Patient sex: F
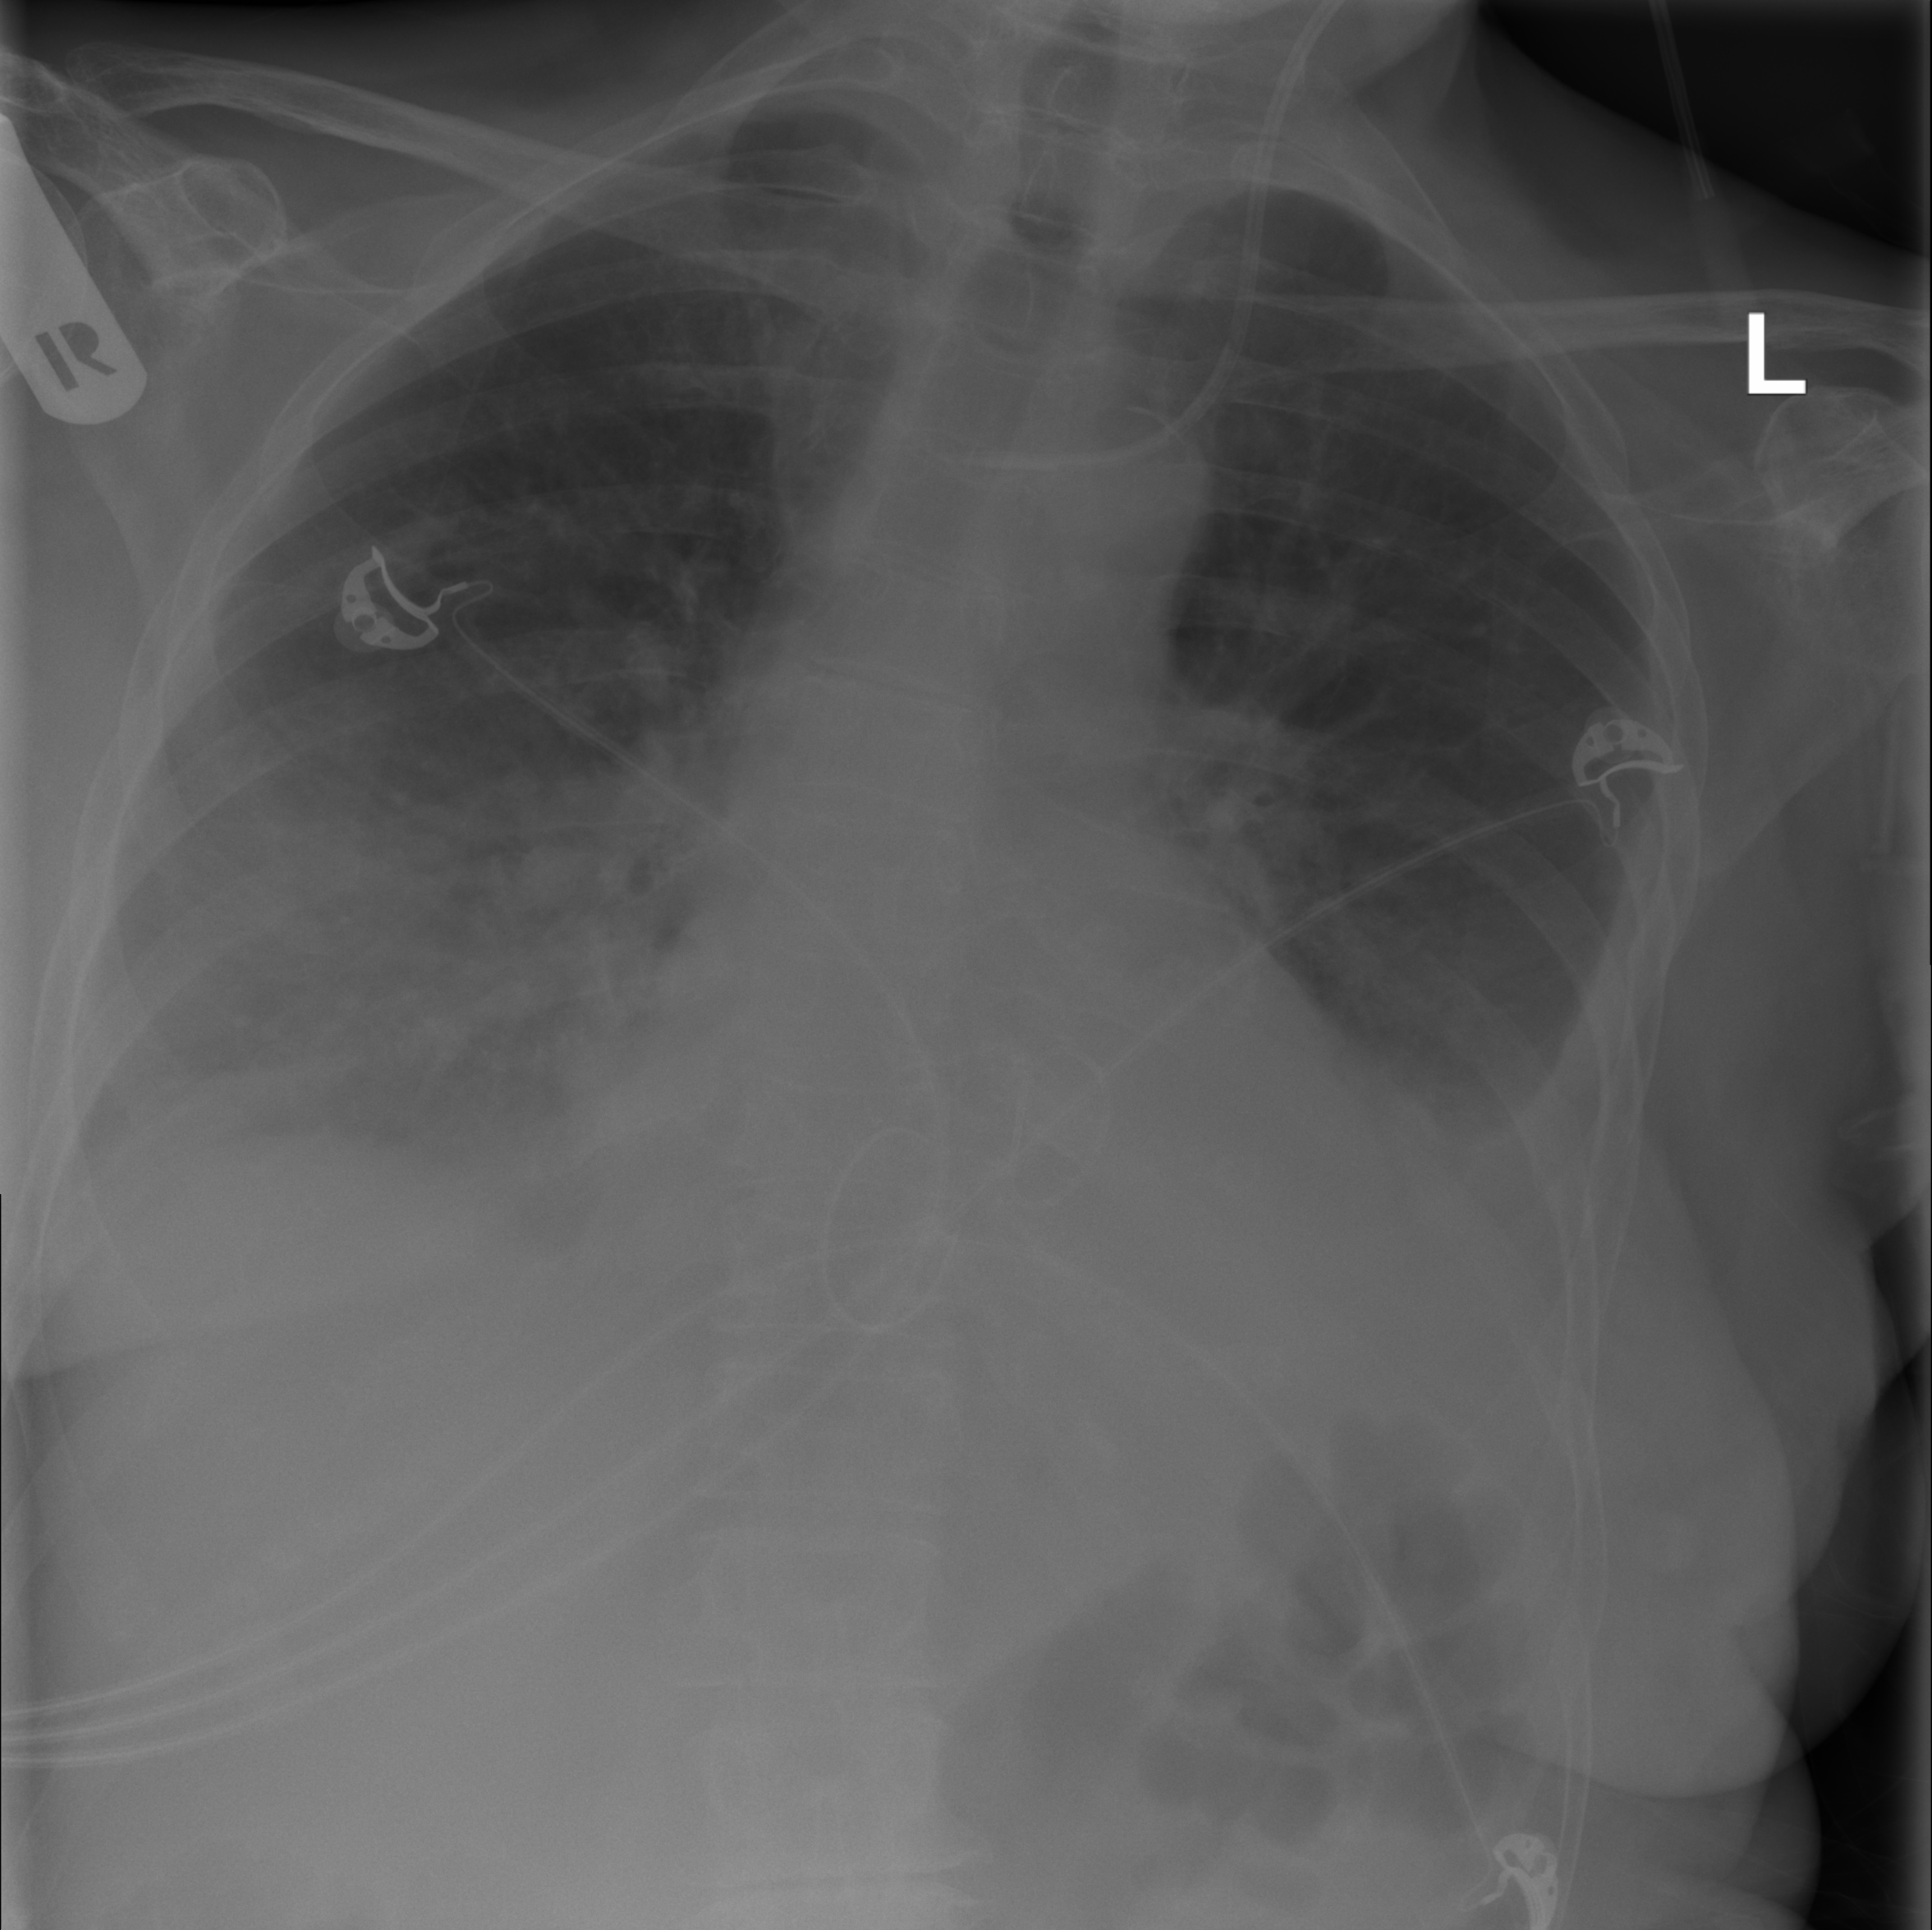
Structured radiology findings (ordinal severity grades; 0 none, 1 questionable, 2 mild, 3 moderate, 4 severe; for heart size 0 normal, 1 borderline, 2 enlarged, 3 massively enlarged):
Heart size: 0
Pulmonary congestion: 2
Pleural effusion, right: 3
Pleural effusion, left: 2
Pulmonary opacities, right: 2
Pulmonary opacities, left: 1
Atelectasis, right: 3
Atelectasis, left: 2